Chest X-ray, AP view. Patient: 5 years old, sex M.
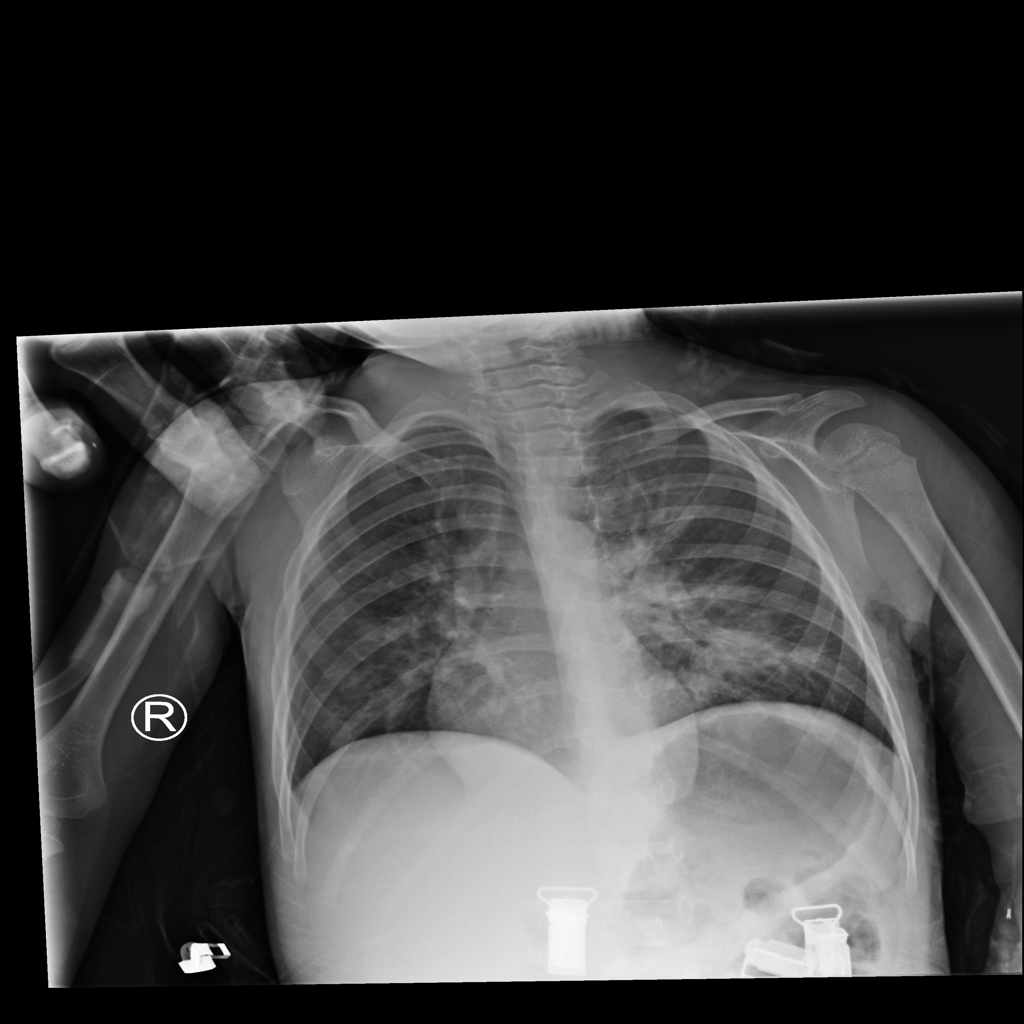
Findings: Infiltration